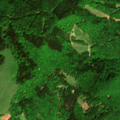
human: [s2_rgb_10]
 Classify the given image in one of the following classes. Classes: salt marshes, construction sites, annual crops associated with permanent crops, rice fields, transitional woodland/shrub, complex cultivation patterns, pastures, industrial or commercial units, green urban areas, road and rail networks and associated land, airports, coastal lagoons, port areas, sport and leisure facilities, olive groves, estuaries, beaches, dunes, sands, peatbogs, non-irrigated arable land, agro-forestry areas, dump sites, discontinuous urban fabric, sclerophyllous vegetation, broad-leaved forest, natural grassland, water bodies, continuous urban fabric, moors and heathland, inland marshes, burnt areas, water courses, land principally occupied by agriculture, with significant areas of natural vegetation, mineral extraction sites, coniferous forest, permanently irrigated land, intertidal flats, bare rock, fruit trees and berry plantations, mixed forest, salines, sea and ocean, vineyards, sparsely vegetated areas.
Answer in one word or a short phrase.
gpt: mixed forest, natural grassland